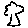
Label: tree